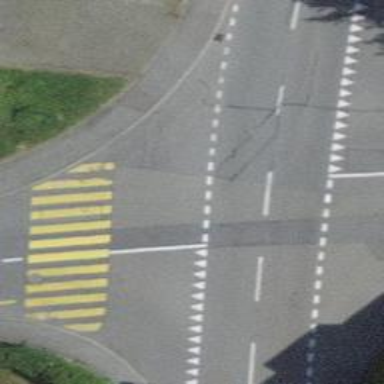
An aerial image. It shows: Road with "give way" sign.